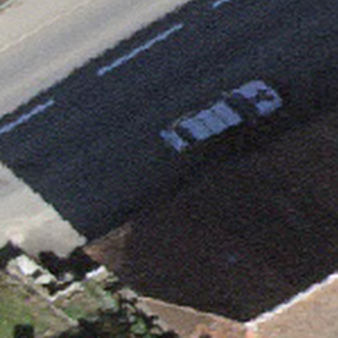
Label: other